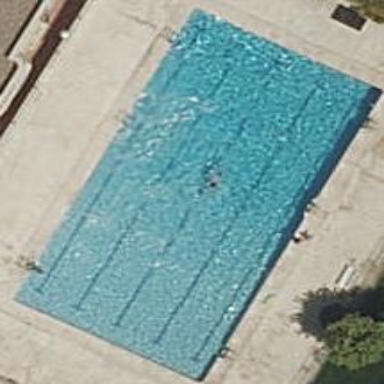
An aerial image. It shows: Swimming pool located in leisure land.